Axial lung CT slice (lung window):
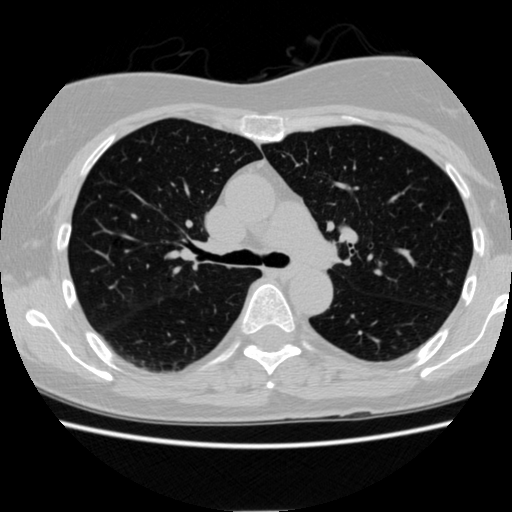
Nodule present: no